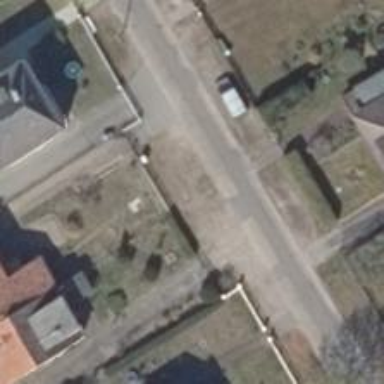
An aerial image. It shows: Footway along the road.